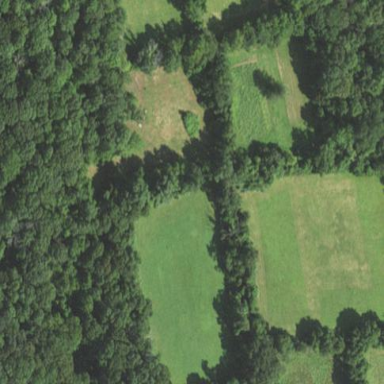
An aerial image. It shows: Agricultural meadow.